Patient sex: M
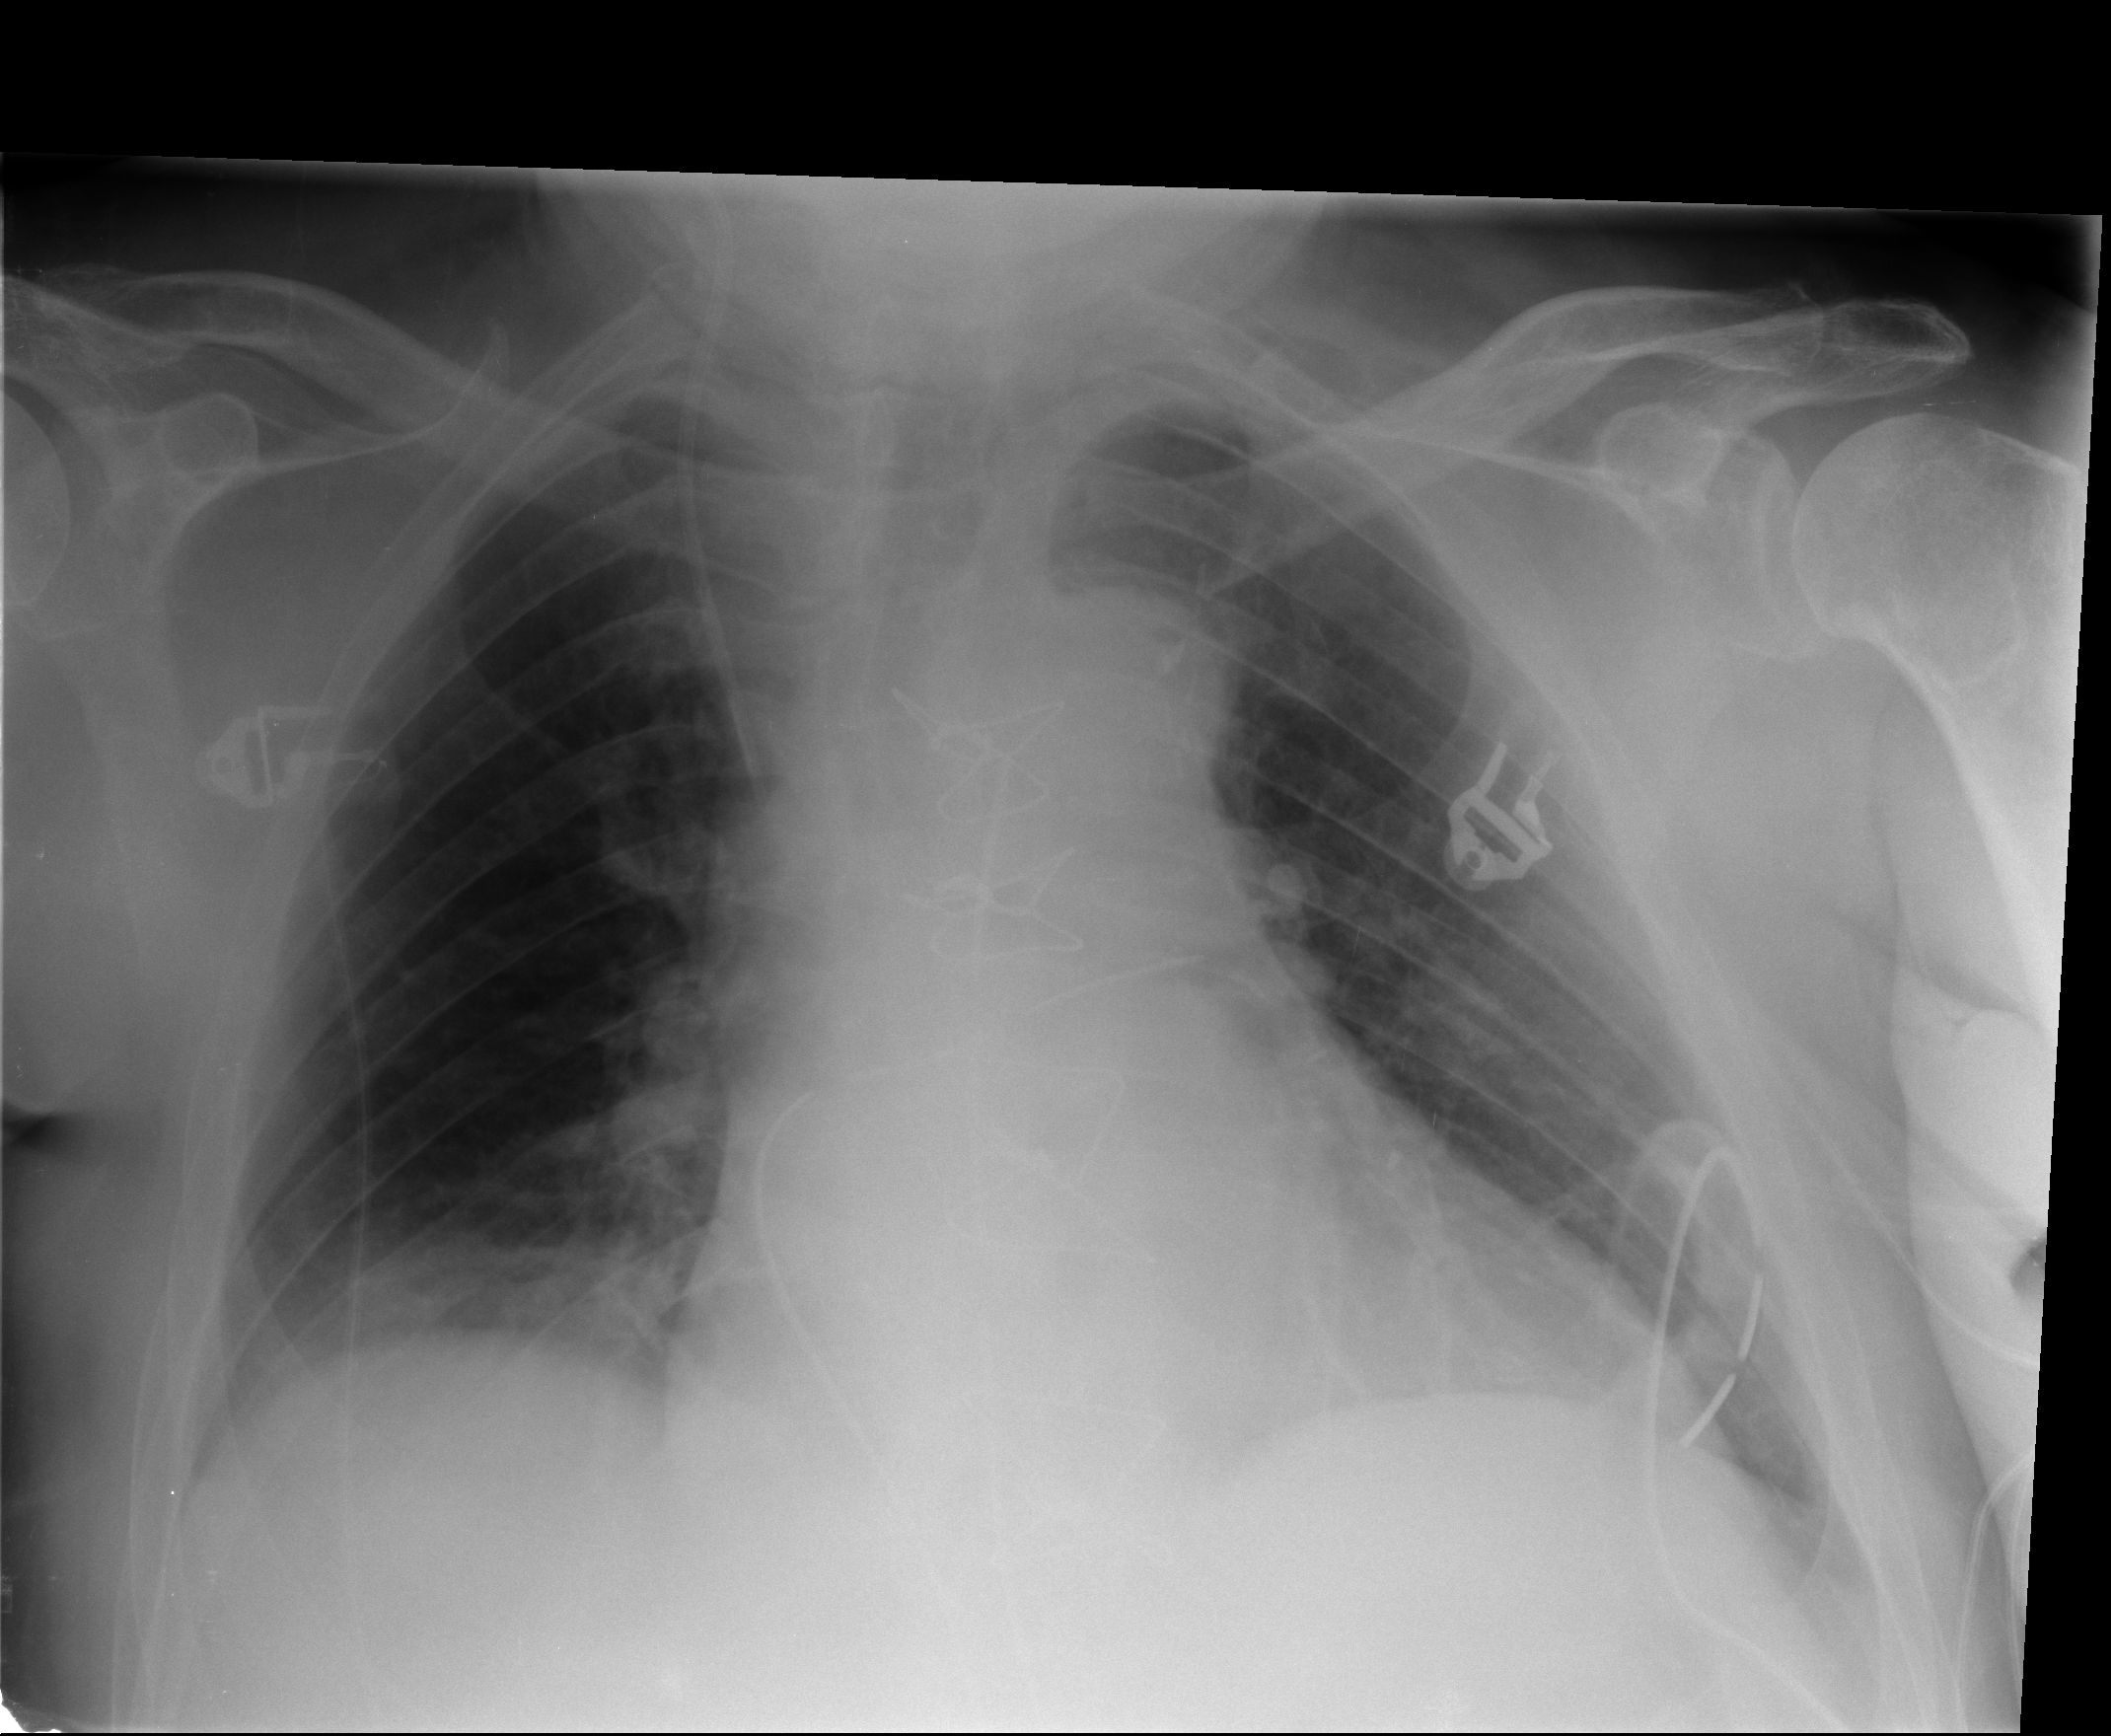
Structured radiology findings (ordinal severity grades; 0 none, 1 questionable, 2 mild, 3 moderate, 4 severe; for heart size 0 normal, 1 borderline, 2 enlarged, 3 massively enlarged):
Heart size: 2
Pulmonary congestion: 0
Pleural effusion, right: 1
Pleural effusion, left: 1
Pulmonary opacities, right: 0
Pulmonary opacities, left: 0
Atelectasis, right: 2
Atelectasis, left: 2